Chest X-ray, AP view. Patient: 29 years old, sex F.
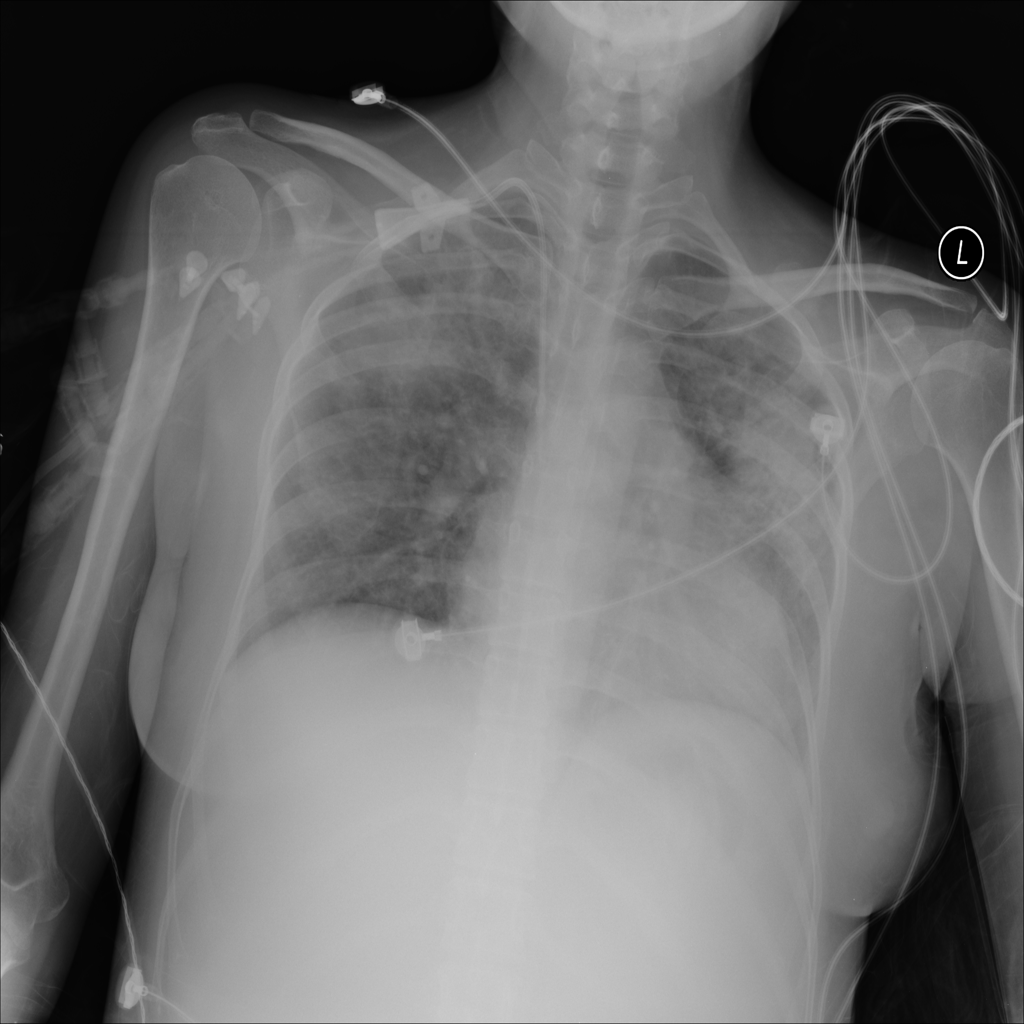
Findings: Consolidation, Infiltration